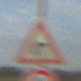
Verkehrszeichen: KurveRechts
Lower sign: Geschwindigkeit5
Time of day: SunriseSunset
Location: Outdoor (Nature)
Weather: PartlyCloudy
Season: NotSpecified
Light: Natural